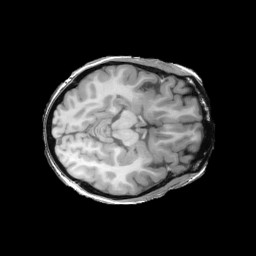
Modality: T1w
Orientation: axial
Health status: ill
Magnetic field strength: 3 T